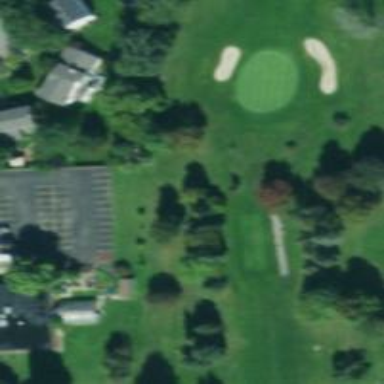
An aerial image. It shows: Golf tee.